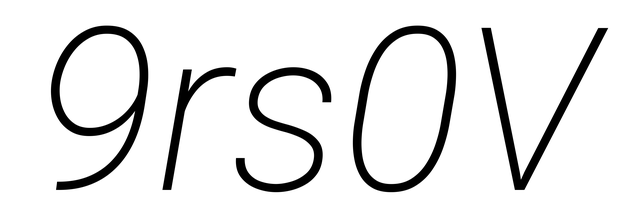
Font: Roboto-Italic_ExtraLight_Italic